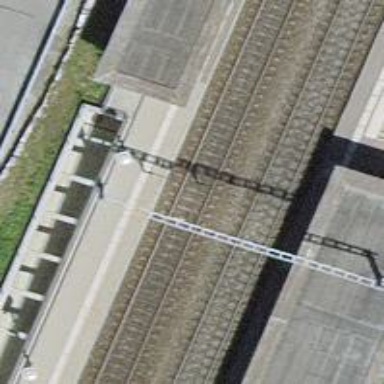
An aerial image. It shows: Railway stop with public transport stop position.